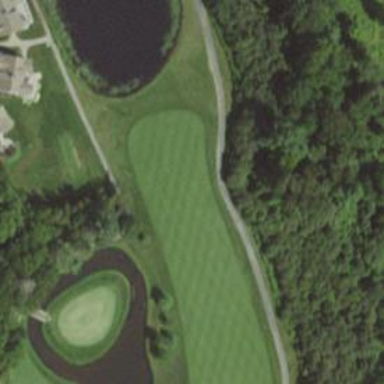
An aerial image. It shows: Service road used as golf cart path.